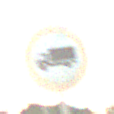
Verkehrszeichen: VerbotFuerKraftfahrzeugeUeberDreiKommaFuenfTonnen
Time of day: SunriseSunset
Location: Outdoor (RoadRail)
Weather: PartlyCloudy
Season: NotSpecified
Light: Natural